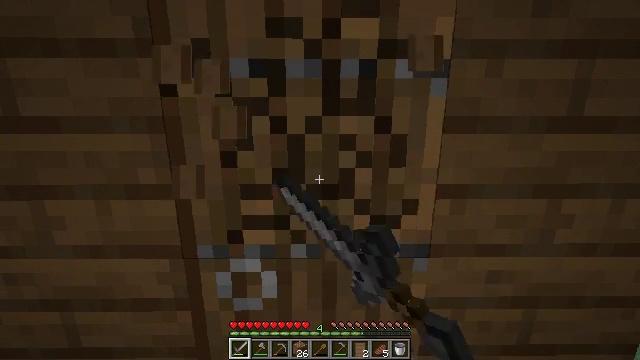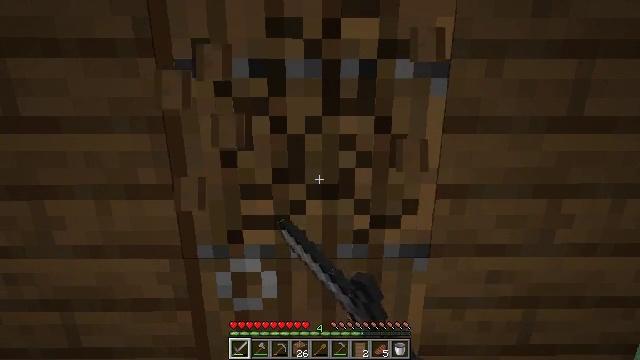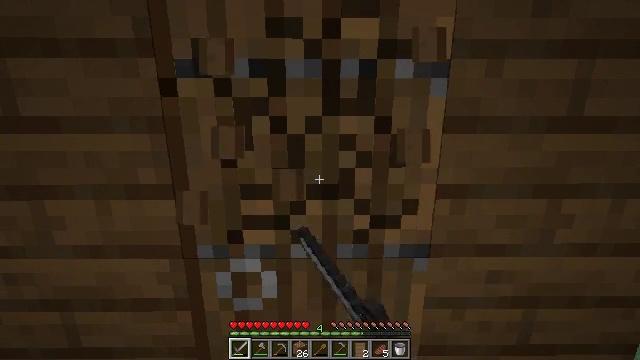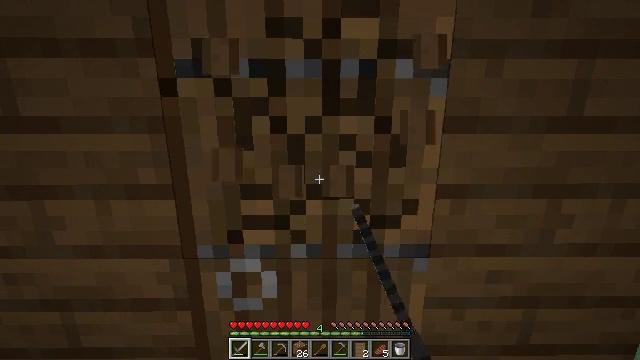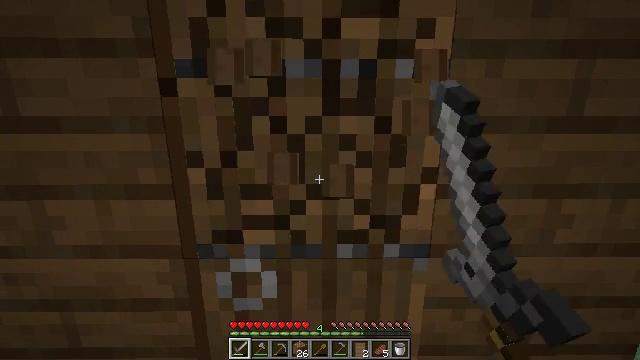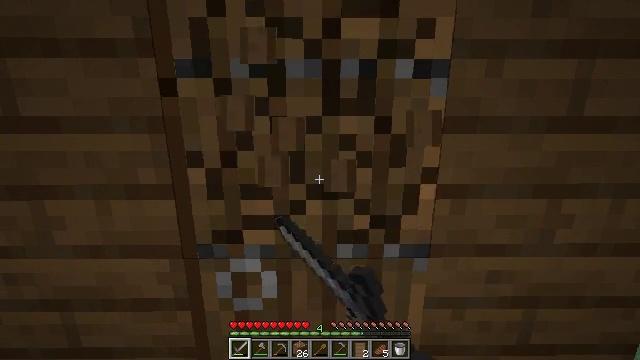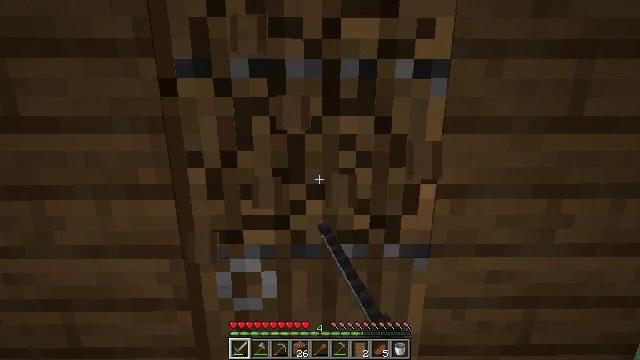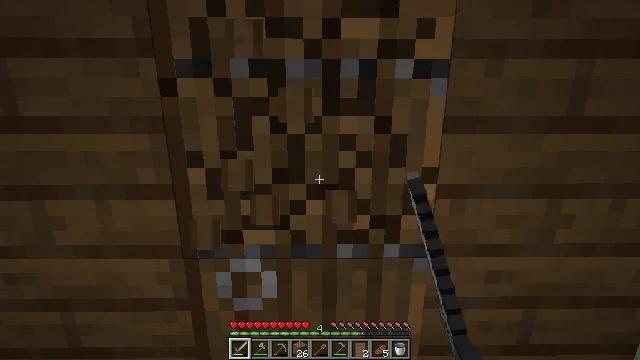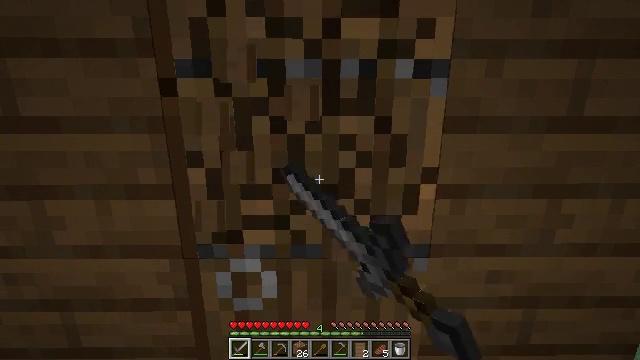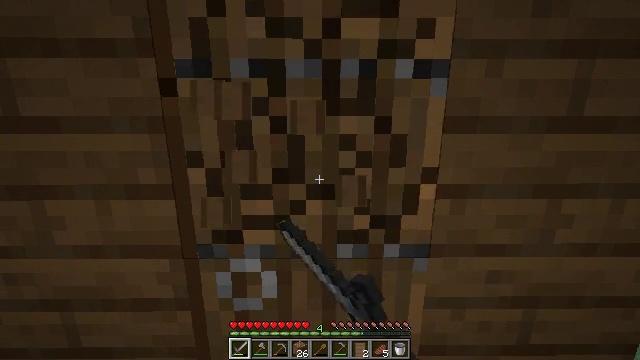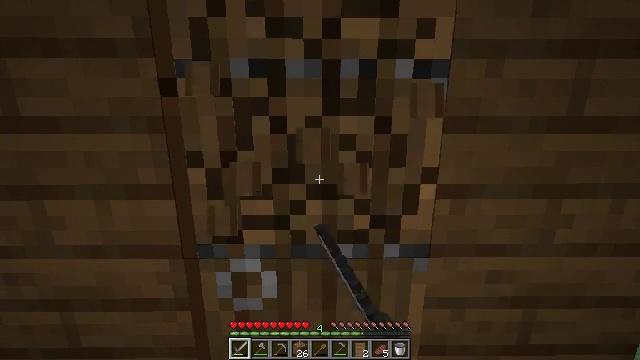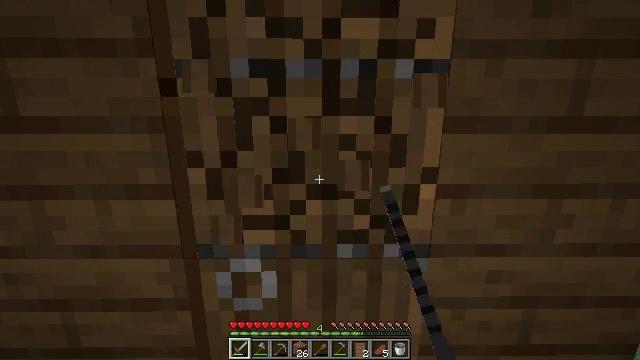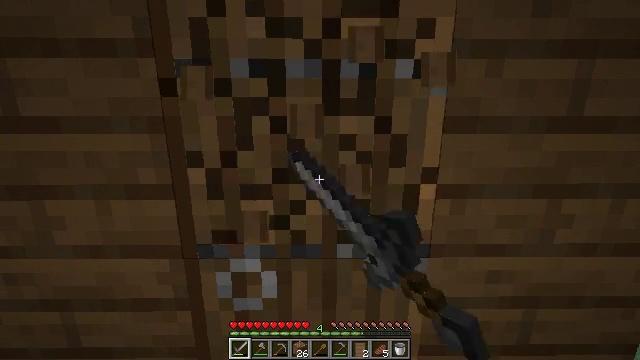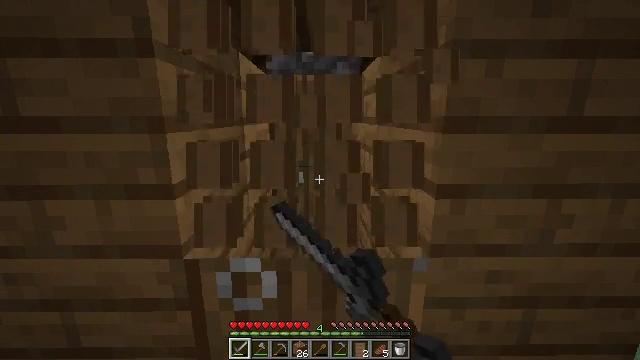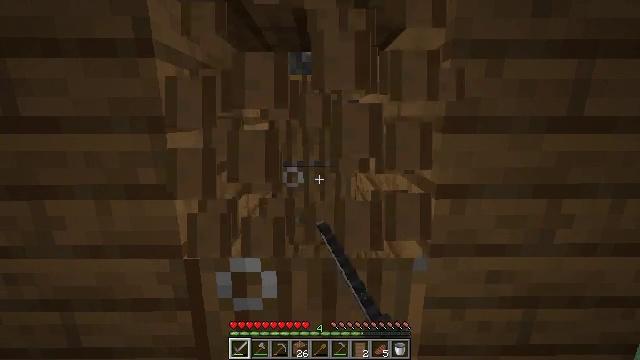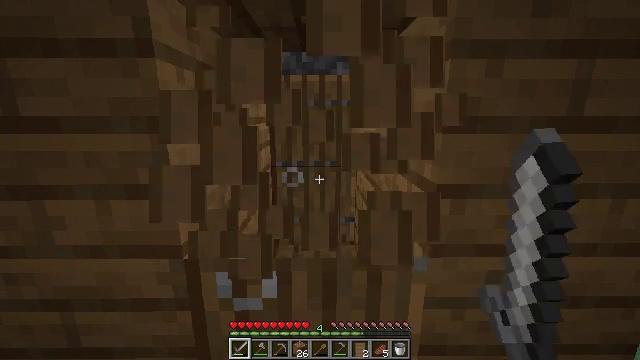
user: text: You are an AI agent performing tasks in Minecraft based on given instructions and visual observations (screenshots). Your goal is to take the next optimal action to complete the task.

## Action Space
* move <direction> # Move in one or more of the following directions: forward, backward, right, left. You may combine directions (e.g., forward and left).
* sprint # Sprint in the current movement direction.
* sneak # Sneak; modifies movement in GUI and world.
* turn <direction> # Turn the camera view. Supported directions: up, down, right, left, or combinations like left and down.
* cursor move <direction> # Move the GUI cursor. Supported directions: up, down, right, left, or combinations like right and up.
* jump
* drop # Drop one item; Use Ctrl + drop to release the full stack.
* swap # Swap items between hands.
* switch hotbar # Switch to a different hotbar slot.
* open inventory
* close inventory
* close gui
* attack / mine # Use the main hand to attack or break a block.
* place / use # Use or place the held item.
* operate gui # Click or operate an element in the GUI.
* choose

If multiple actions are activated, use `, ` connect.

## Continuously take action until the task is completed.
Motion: motion action
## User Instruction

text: Attack the spruce door to gather it.
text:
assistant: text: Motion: attack / mine
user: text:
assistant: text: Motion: attack / mine
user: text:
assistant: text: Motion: attack / mine
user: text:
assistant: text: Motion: attack / mine
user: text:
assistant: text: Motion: attack / mine
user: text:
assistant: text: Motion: attack / mine
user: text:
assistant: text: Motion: attack / mine
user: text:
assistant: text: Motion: attack / mine
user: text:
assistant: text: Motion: attack / mine
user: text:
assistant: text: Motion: attack / mine
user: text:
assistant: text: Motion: attack / mine
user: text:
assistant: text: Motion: attack / mine
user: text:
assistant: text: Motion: attack / mine
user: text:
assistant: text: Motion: attack / mine
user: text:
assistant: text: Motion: attack / mine
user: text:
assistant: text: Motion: attack / mine
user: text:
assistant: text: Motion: attack / mine
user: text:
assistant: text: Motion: attack / mine
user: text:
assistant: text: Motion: attack / mine
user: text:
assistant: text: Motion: attack / mine
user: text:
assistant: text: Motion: attack / mine
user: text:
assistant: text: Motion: attack / mine
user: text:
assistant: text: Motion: attack / mine
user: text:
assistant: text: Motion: attack / mine
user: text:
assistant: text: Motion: attack / mine
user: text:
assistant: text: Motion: attack / mine
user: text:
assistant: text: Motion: no_op
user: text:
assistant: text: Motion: no_op
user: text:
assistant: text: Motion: move forward
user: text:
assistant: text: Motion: move forward